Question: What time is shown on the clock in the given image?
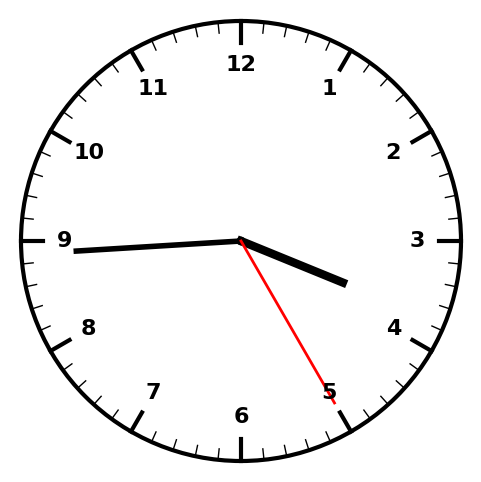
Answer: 03:44:25